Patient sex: M
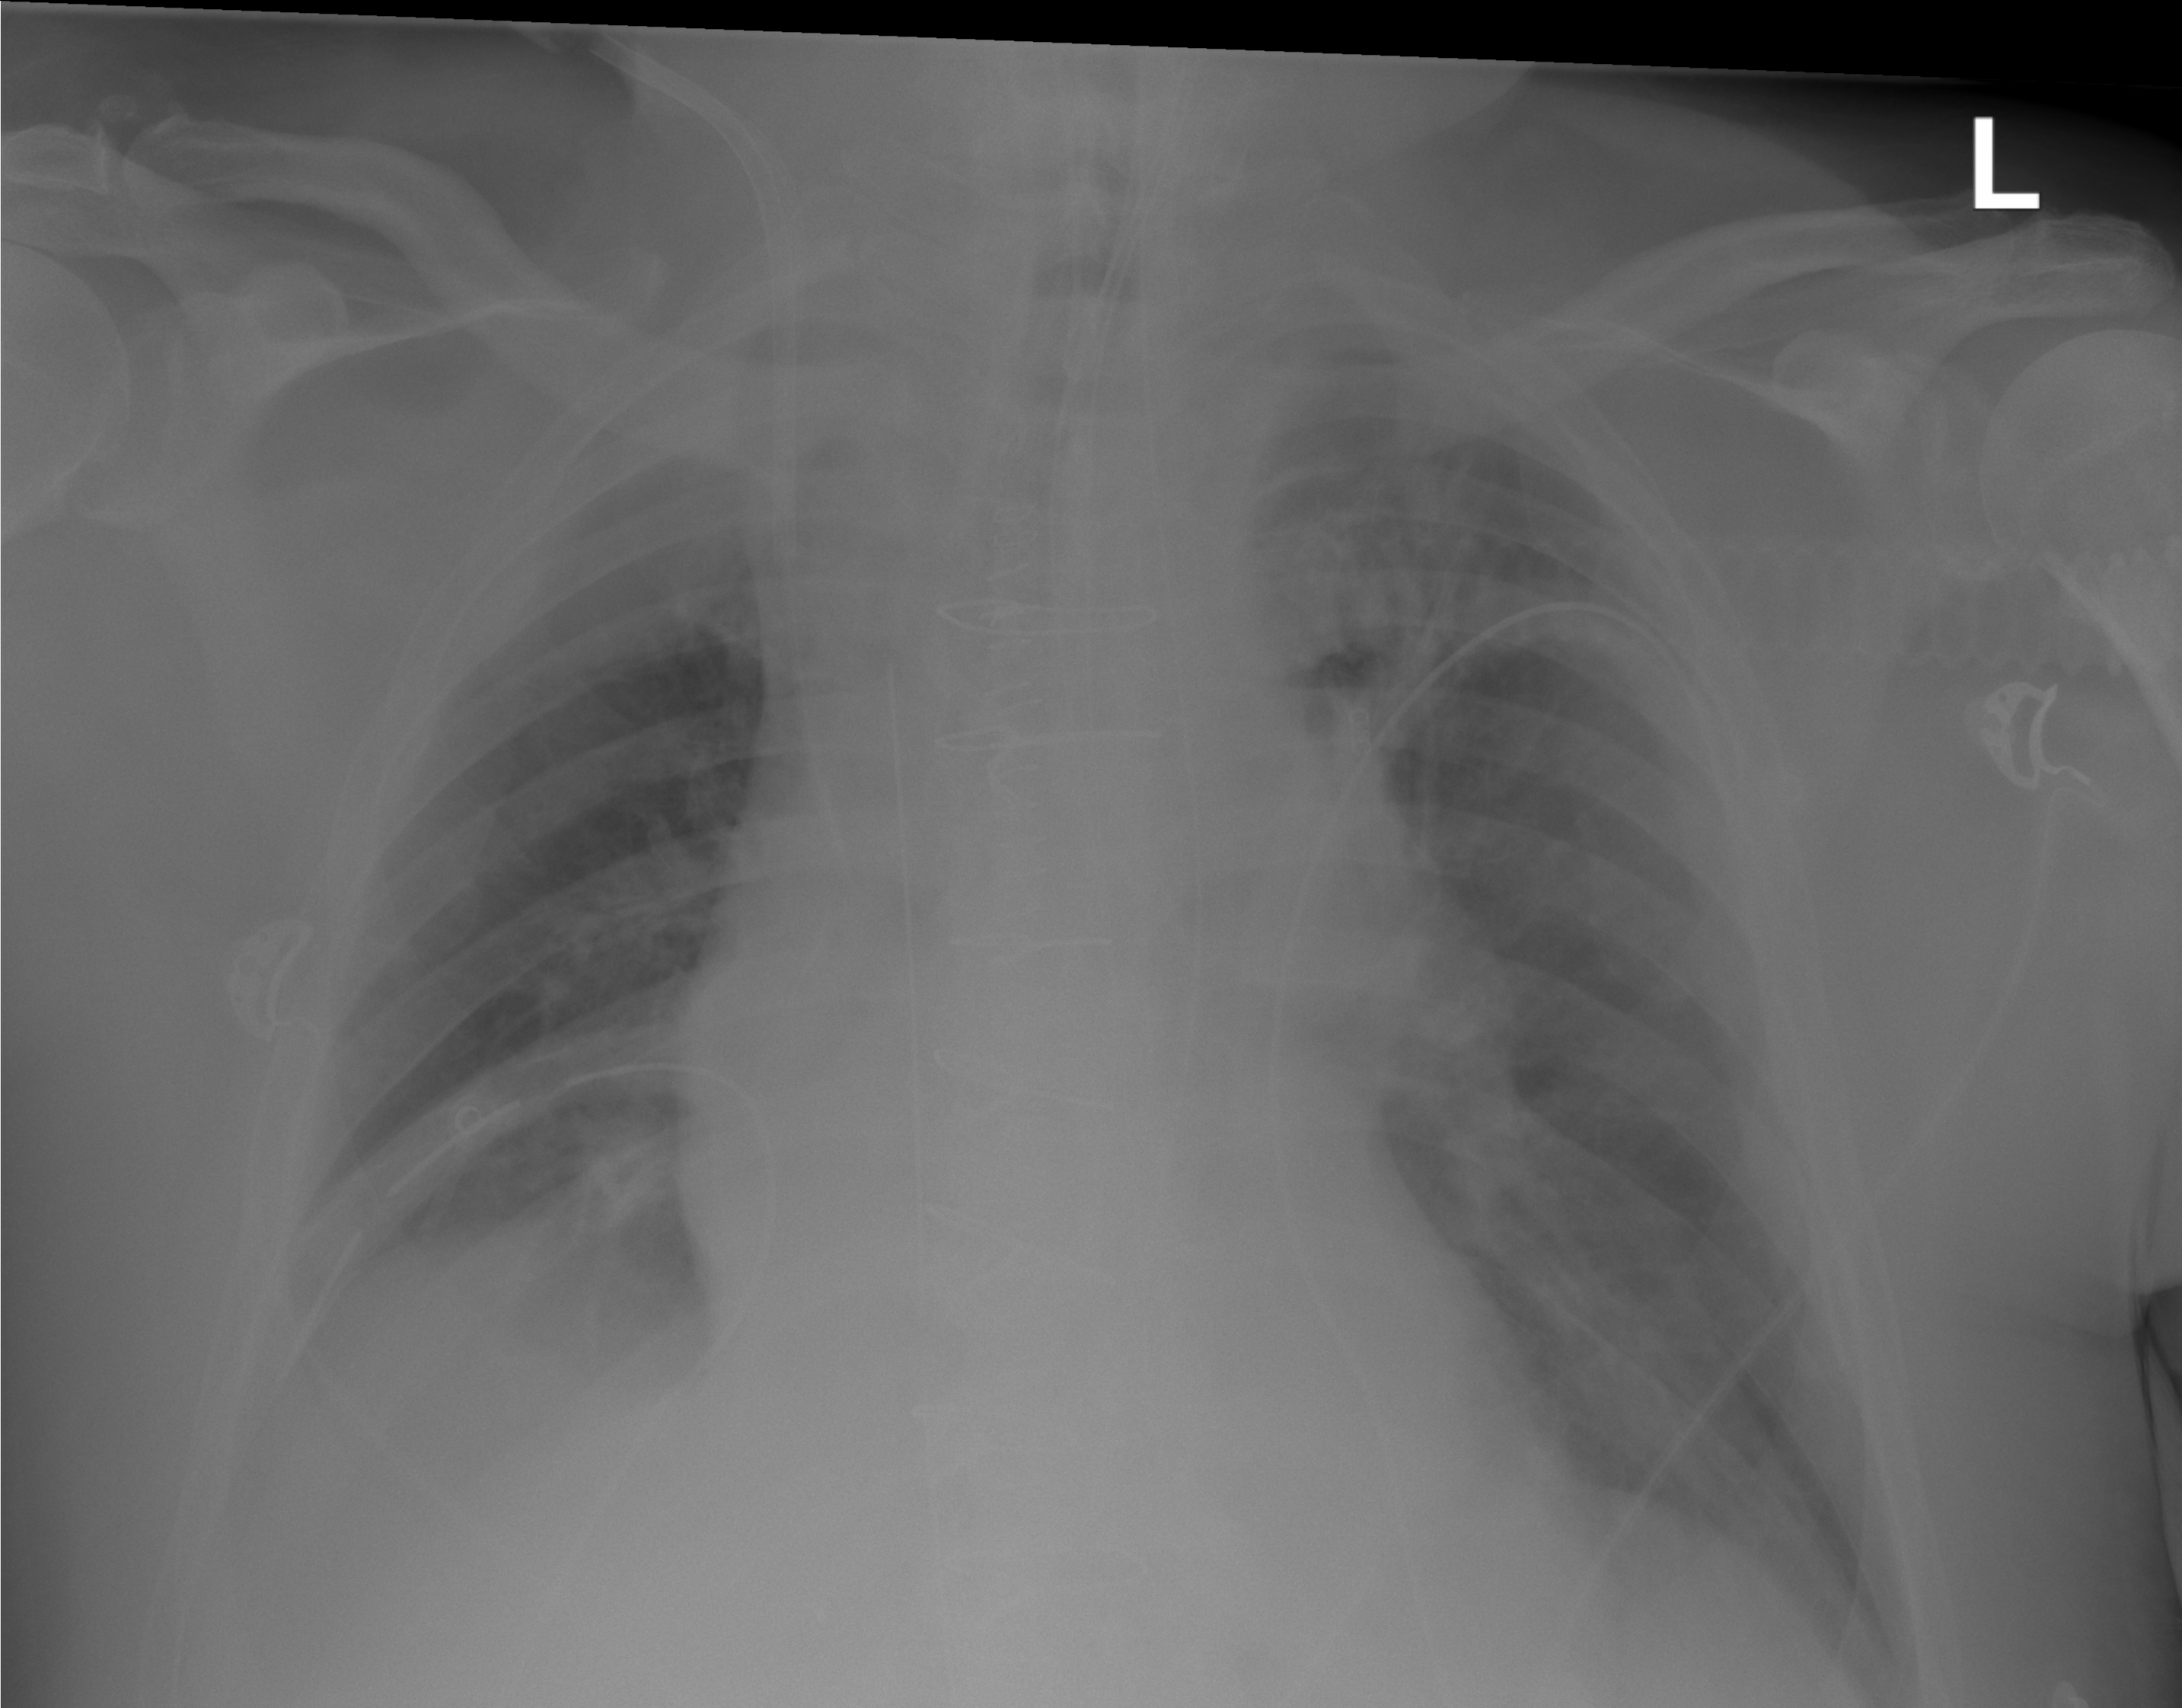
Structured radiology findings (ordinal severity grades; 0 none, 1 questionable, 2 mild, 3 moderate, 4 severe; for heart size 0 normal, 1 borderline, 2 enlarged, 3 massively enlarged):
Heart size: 0
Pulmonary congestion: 0
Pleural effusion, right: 2
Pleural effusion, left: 0
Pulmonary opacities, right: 0
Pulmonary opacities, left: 0
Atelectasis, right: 2
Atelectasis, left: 0